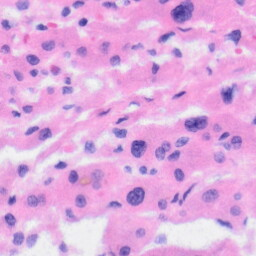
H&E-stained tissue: Liver